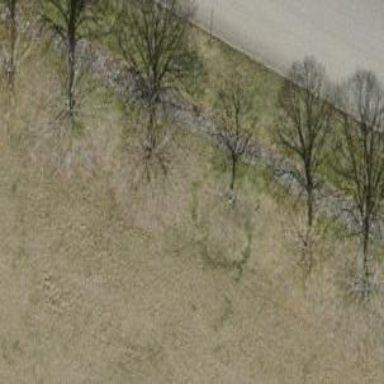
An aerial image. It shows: Row of trees in natural setting.